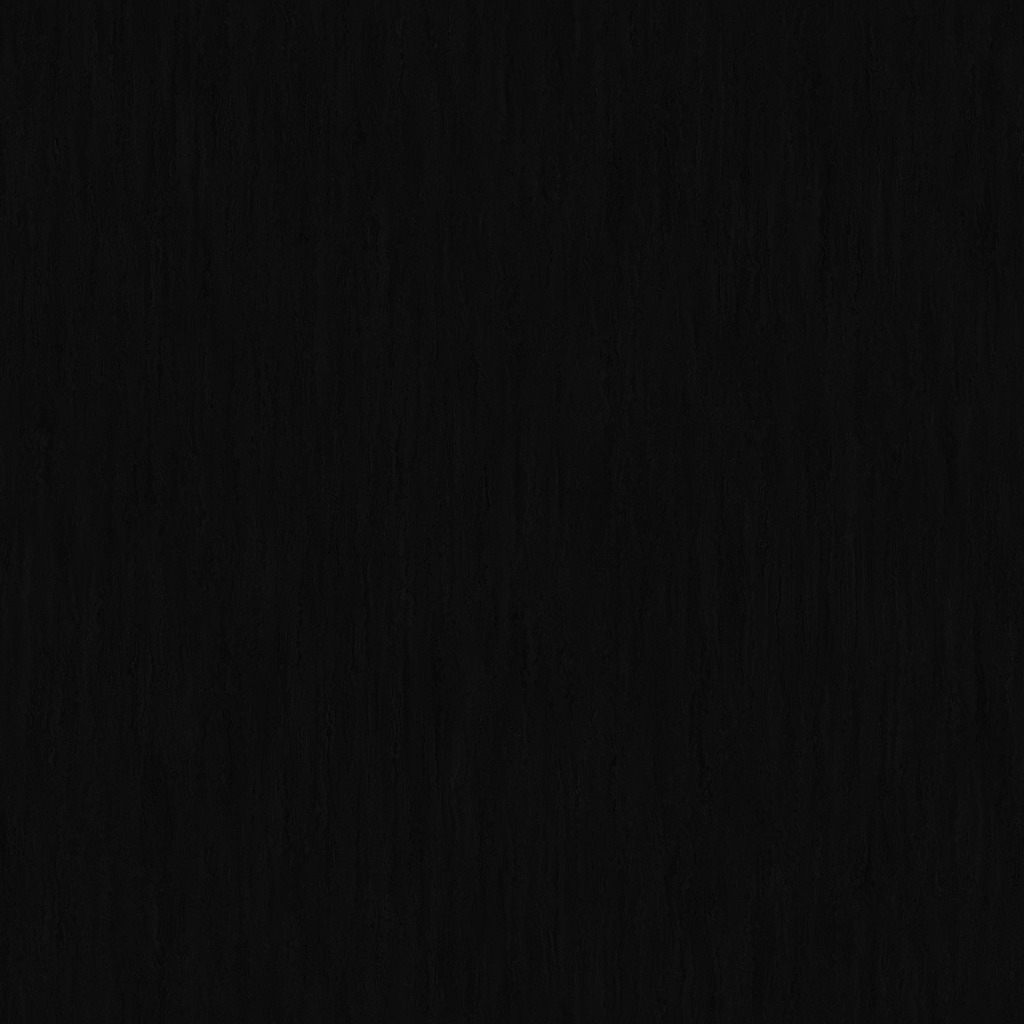
Texture map type: Roughness